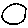
Label: circle